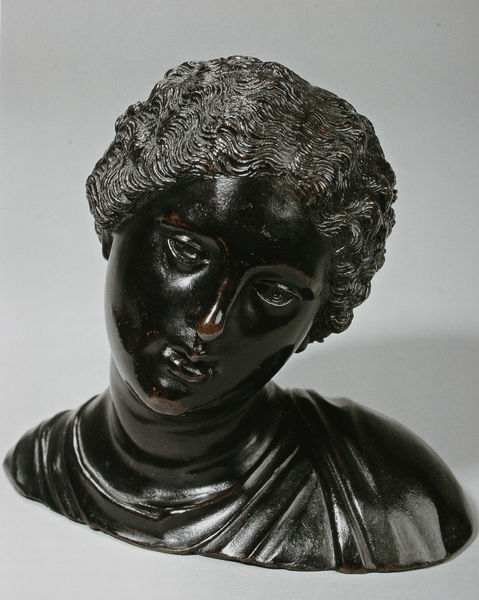
Titel: Weibliche Büste
Künstler: Severo da Ravenna
Standort: Modena
Institution: Galleria Estense
Schlagwörter: dunkel, kopf, mann, schatten, umhang, weiß, mädchen, braun, frau, frisur, geschwungen, grau, haar, hell, holz, kleider, licht, marmor, mund, nase, ohr, profil, schwarz, stirn, blick, dame, rot, tuch, jung, augen, falten, gesicht, kleidung, stein, tod, trauer, bildnis, hals, portrait, porträt, auge, gewand, haare, kind, kinn, lippe, lippen, locke, locken, ohren, schräg, schulter, schön, traurig, skulptur, statue, wellen, büste, glanz, glänzend, metall, gesenkt, bronze, faltenwurf, plastik, poliert, junge, nachdenklich, wange, nachdenken, geneigt, foto, fotografie, unten, schwarze, antike, tete, krause, rom, jüngling, kraus, farbfoto, grab, antik, toga, griechisch, griechenland, tunika, schief, objekt, neigen, neigung, gewellt, sinnend, römisch, mamor, idealisiert, andenken, guß, harre, halz, tunica, buste, haptik, altertum, leidend, augenbraunen, ziselieren, bearbeitung, geneigter kopf, stiff, bearbeitet, pute, mu d, puste, haareskulptur, mund geneigt